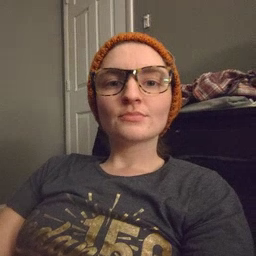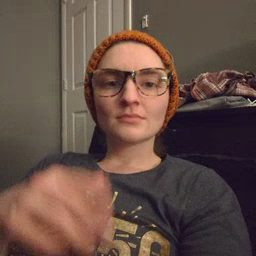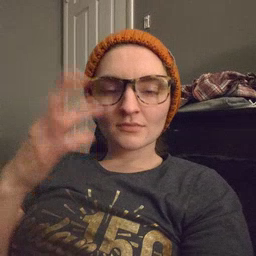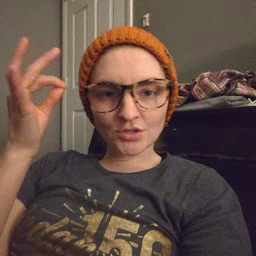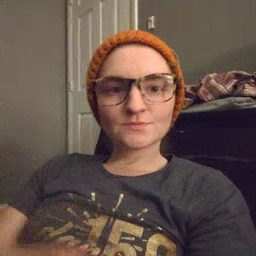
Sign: hair